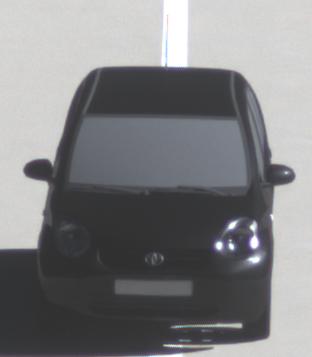
Make: Toyota
Model: Passo
Detailed model: Toyota Passo X Yururi
Model produced from: 2010
Model produced until: 2016
Doors: 5
Color: black
Road condition: dry road
Daytime: morning or afternoon
Contrast: high contrast